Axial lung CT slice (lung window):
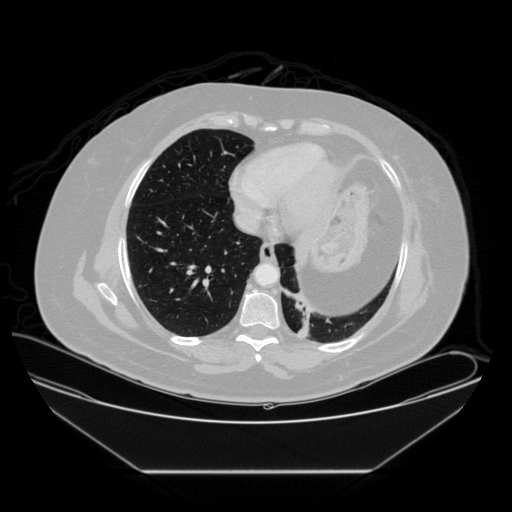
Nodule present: no